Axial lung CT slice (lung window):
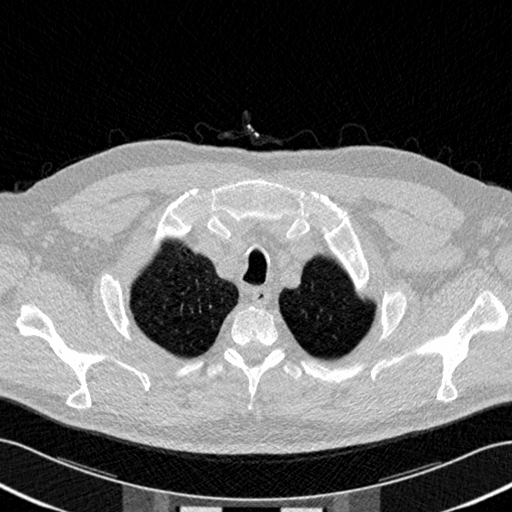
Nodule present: no